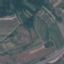
Land use / land cover class: PermanentCrop